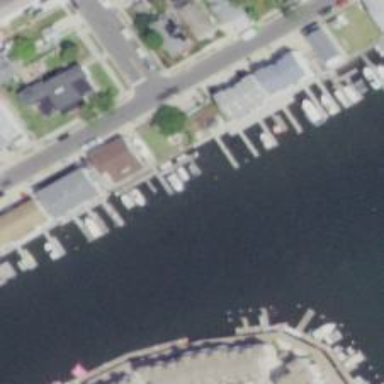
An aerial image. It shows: Man-made pier.